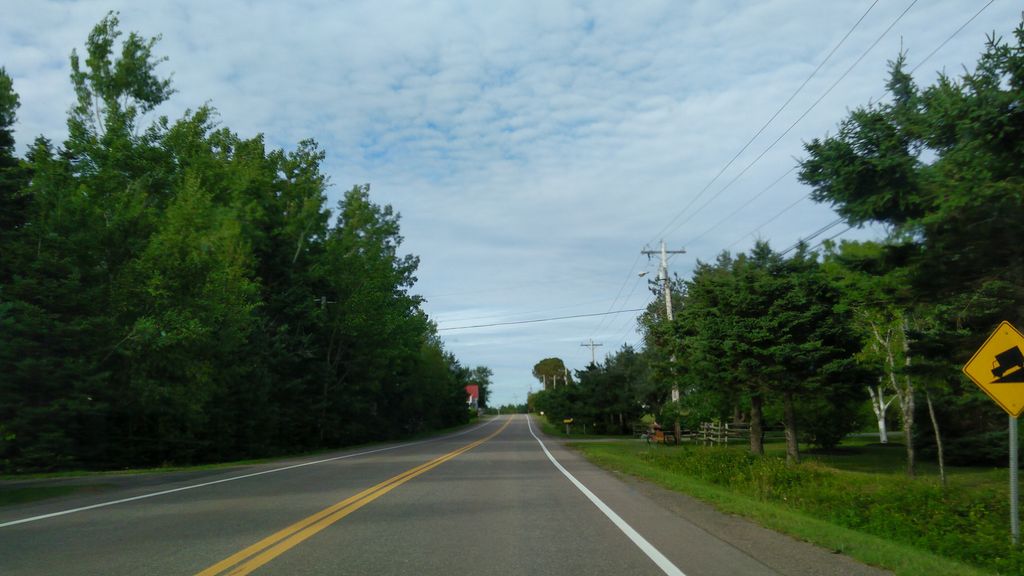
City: charlottetown